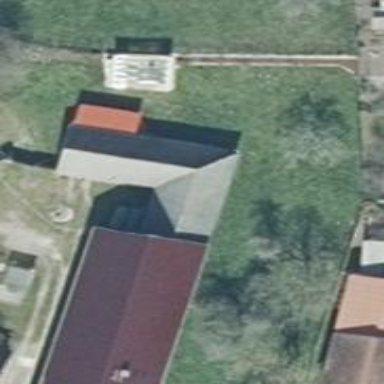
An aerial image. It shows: Cowshed building.